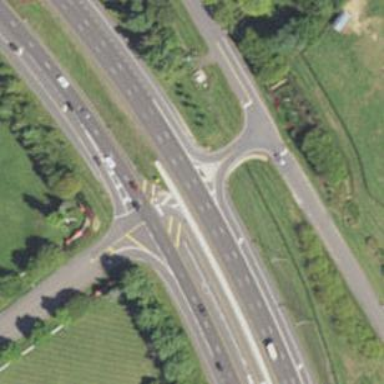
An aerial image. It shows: Trunk link highway.